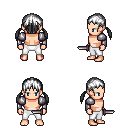
a pixel art fantasy rpg character, male body template, human, light skin, steel arm armor, white pants, white twin-tailed hairstyle, dagger, four views (front, back, left, right), 2x2 character sprite sheet, small pixel art, hard edges, no anti-aliasing